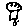
Label: tree